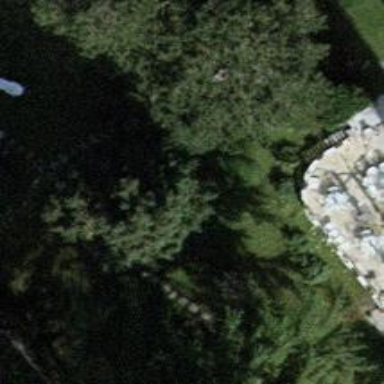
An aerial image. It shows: Evergreen tree with needle-leaved leaves.